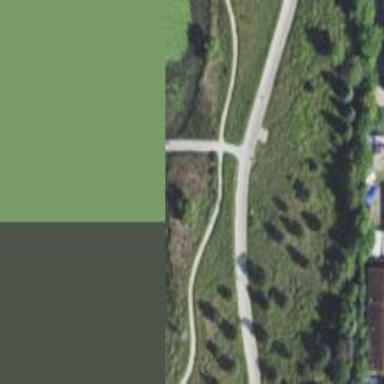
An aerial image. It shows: Path.